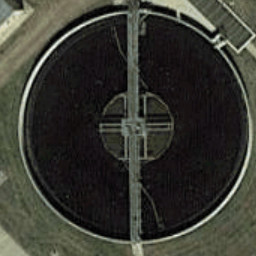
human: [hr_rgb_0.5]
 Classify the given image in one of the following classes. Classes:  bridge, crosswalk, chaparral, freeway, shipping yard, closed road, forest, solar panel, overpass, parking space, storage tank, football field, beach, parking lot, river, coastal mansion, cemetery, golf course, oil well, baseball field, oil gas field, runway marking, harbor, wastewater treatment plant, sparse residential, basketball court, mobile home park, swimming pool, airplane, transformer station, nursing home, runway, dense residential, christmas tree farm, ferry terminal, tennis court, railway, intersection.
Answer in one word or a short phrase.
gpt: wastewater treatment plant